Question: I assign a mask to a simple MovieClip with a square Bitmap in it. The mask is fairly complex shape drawn by an artist. The resulting masked bitmap looks correct inside Flash CS5, but when I run the SWF in Flash Player 10.2, the mask is corrupted. Let me try and describe it:
The shape itself is mostly visible, but certain scan lines (horizontal lines) of the resulting image "leak" to the right of the mask shape, all the way to the right border of the square bitmap. Some lines are also missing.
Here's an image:

The shape on the left is the mask used for the cracked bitmap, which you can see on the right, masked, with flaws.
Are there some limitations that we should be aware of when using masks? Does flash only handle simple shapes for masking?
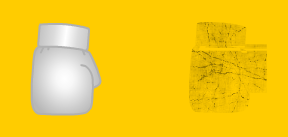
Answer: I ended up just creating a Pixel Bender shader filter to do it instead, because then you can just copy the alpha from the source pixel to the destination pixel, and blend another texture into the source image however you see fit. Performance is not bad, as you can cache it all as a bitmap.